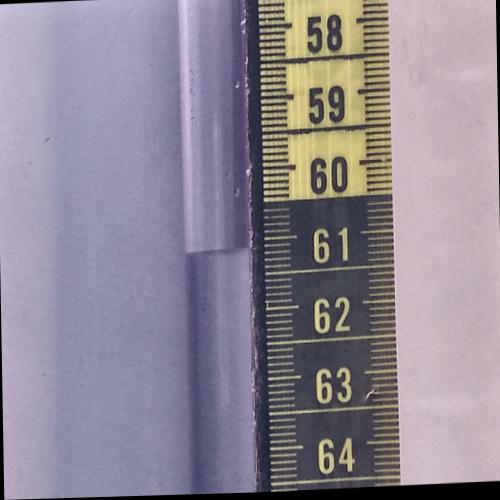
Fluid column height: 61.1 cm